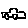
Label: car